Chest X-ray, AP view. Patient: 66 years old, sex F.
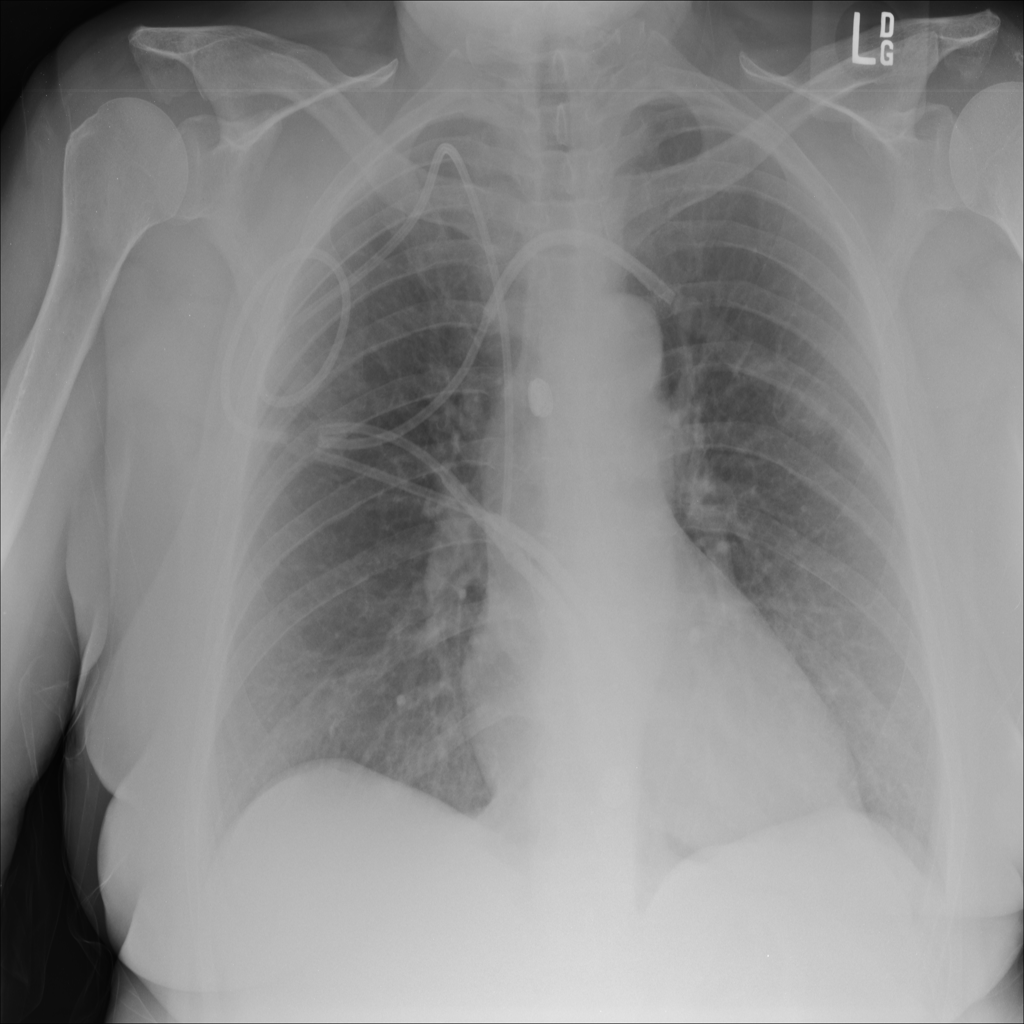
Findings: No Finding